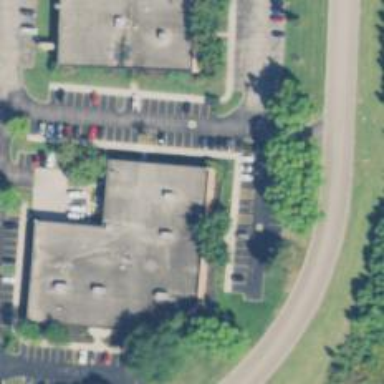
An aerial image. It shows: Healthcare clinic.